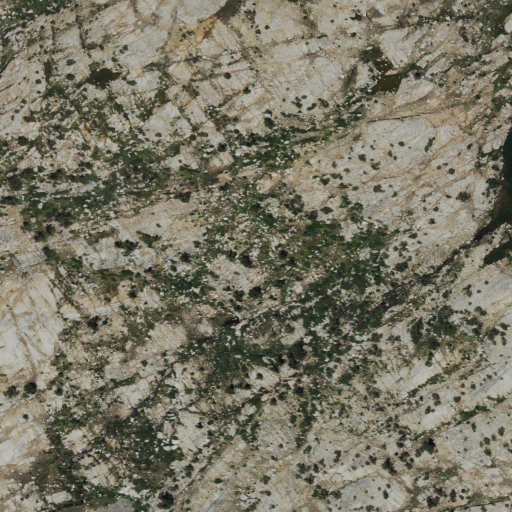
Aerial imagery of depression(s) in California named Palisade Basin containing shrub, grassland, and barren land